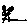
Label: cat